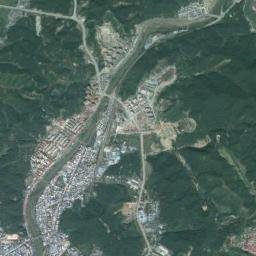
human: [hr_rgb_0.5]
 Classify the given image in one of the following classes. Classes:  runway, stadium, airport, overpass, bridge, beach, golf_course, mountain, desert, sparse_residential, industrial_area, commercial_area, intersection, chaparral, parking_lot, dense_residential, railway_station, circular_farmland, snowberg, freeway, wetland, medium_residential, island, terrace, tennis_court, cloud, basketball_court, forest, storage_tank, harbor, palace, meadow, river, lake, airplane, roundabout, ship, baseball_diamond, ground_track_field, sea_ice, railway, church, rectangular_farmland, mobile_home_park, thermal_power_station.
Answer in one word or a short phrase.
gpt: river